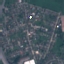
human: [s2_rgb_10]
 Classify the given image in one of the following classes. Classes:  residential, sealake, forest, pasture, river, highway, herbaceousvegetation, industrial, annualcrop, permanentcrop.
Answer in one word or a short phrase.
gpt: Residential